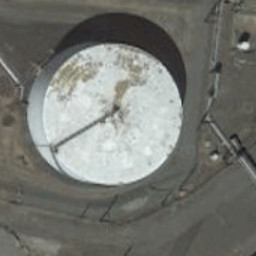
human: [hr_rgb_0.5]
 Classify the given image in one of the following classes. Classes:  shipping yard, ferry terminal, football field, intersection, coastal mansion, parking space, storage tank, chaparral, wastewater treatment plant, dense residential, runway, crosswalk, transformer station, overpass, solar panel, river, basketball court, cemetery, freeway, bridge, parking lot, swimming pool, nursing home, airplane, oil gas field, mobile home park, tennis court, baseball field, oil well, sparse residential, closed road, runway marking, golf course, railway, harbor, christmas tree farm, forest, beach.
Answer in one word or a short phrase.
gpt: storage tank